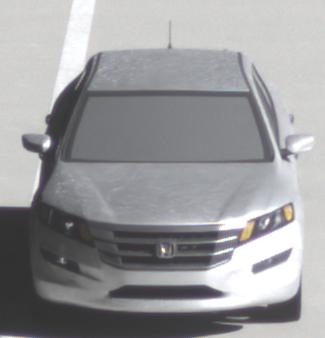
Make: Honda
Model: Crosstour
Detailed model: -
Model produced from: 2009
Model produced until: 2012
Doors: 4
Color: white
Road condition: dry road
Daytime: morning or afternoon
Contrast: high contrast